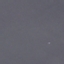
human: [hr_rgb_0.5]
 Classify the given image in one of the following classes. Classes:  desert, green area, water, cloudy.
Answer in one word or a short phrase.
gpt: water